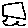
Label: square